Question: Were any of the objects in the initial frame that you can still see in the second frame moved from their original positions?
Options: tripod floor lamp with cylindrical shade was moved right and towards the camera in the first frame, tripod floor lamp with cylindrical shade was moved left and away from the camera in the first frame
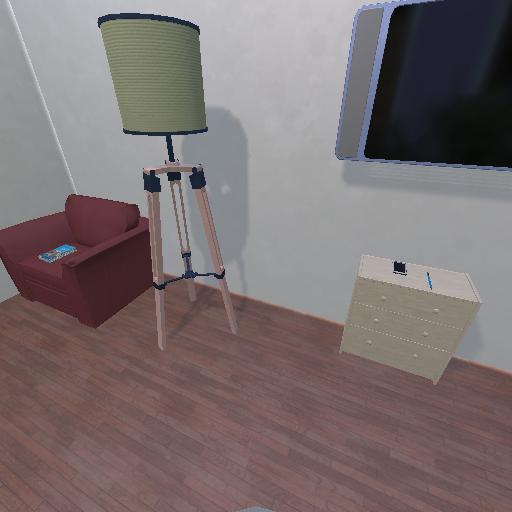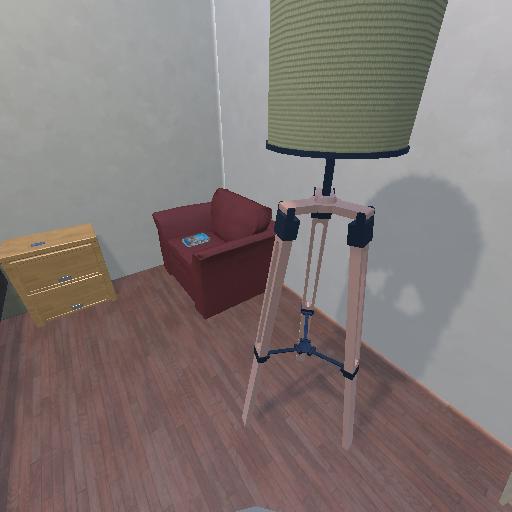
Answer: tripod floor lamp with cylindrical shade was moved right and towards the camera in the first frame